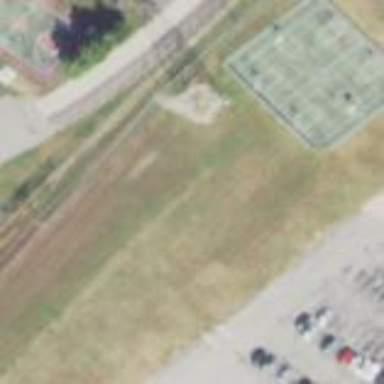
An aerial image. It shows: Basketball court located in leisure land pitch.